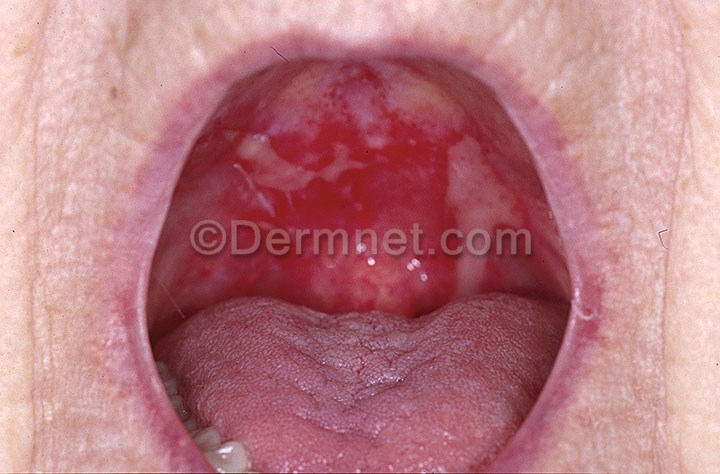
Disease: Bullous Disease Photos